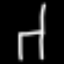
Label: chair